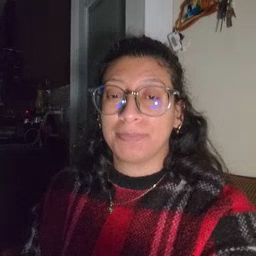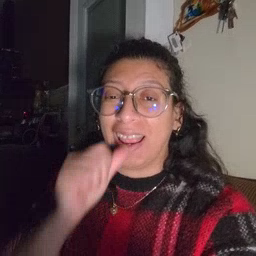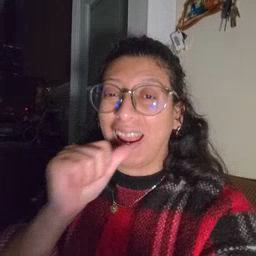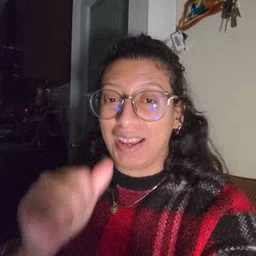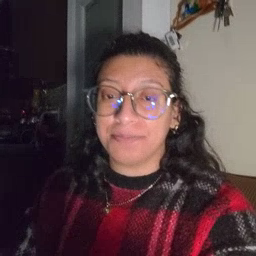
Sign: nuts